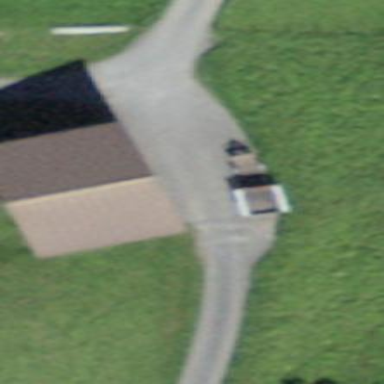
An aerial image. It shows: Shed.